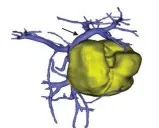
(C) The tumor's positional relationship with the inferior vena cava and right renal vein. : Right renal vein;. : Inferior vena cava.
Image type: radiology (ct)